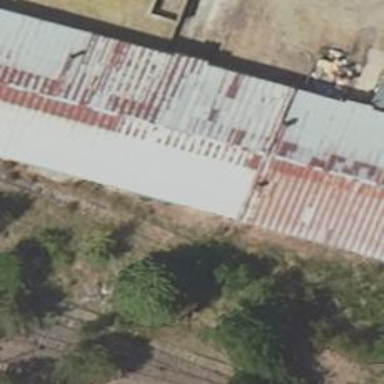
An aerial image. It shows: Unused railway yard.